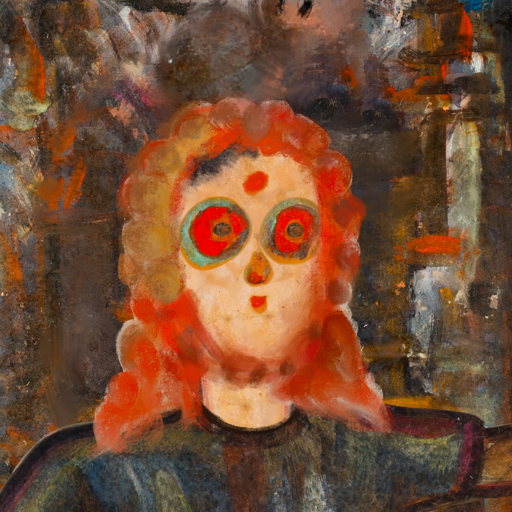
Background: GypsyQueen, Head And Neck Front: Childish, Face Front: Sisters, Bust: Mosgoul, Hair Front: Rupkatha, Head Accessory: Blank, Second Necklace: Blank, Necklace: Blank, Baby: Blank